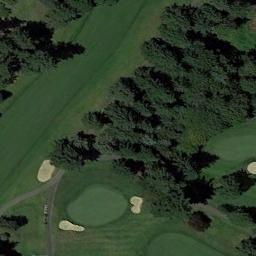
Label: golf_course